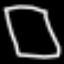
Label: square